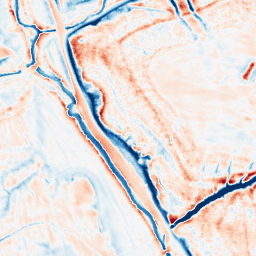
Category: edge_preserving
Decomposition family: anisotropic_diffusion
Decomposition parameters: iterations: 50
kappa: 100
gamma: 0.2
Upsampling method: sinc_hamming
Upsampling parameters: scale: 2
kernel_size: 4
Upsampling scale: 2